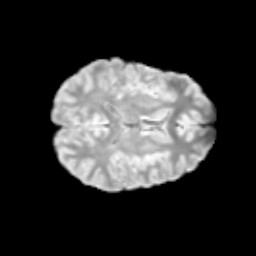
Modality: T2w
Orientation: axial
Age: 13
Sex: male
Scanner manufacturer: siemens
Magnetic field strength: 3 T
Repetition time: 3.8 s
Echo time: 0.07 s